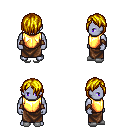
a pixel art fantasy rpg character, male body template, dark elf, purple skin, gold chest armor, robe skirt, blonde bangs hairstyle, leather bracers, white slippers, four views (front, back, left, right), 2x2 character sprite sheet, small pixel art, hard edges, no anti-aliasing